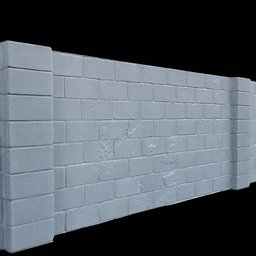
Label: architecture